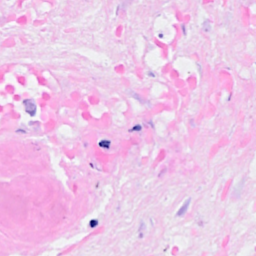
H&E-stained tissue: Breast